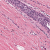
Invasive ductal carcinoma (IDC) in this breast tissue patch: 0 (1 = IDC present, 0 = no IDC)